Question: I am trying to create a tree like node diagram, like the <URL>. I have the following code:
'''
private void DrawNode(Graphics g, Node<T> node, float xOffset, float yOffset)
{
if (node == null)
{
return;
}
Bitmap bmp = (from b in _nodeBitmaps where b.Node.Value.Equals(node.Value) select b.Bitmap).FirstOrDefault();
if (bmp != null)
{
g.DrawImage(bmp, xOffset, yOffset);
DrawNode(g, node.LeftNode, xOffset - 30 , yOffset + 20);
DrawNode(g, node.RightNode, xOffset + 30, yOffset + 20);
}
}
'''
My code is almost working. The problem I'm having is that some of the nodes are overlapping. In the picture above, nodes 25 and 66 are overlapping. The reason, I'm sure, is because its mathematically laying the left nodes and right nodes equal space, so the parent's right node overlaps with the adjacent parent's left node. How can I fix this problem?
UPDATE:
This is the code update I made after dtb's suggestion:
'''
int nodeWidth = 0;
int rightChildWidth = 0;
if (node.IsLeafNode)
{
nodeWidth = bmp.Width + 50;
}
else
{
int leftChildWidth = 0;
Bitmap bmpLeft = null;
Bitmap bmpRight = null;
if (node.LeftNode != null)
{
bmpLeft =
(from b in _nodeBitmaps where b.Node.Value.Equals(node.LeftNode.Value) select b.Bitmap).
FirstOrDefault();
if (bmpLeft != null)
leftChildWidth = bmpLeft.Width;
}
if (node.RightNode != null)
{
bmpRight =
(from b in _nodeBitmaps where b.Node.Value.Equals(node.RightNode.Value) select b.Bitmap).
FirstOrDefault();
if (bmpRight != null)
rightChildWidth = bmpRight.Width;
}
nodeWidth = leftChildWidth + 50 + rightChildWidth;
}
g.DrawImage(bmp, xOffset + (nodeWidth - bmp.Width) / 2, yOffset);
if (node.LeftNode != null)
{
DrawNode(g, node.LeftNode, xOffset, yOffset + 20);
}
if (node.RightNode != null)
{
DrawNode(g, node.RightNode, xOffset + nodeWidth - rightChildWidth, yOffset + 20);
}
'''
Here is a screenshot from this code:
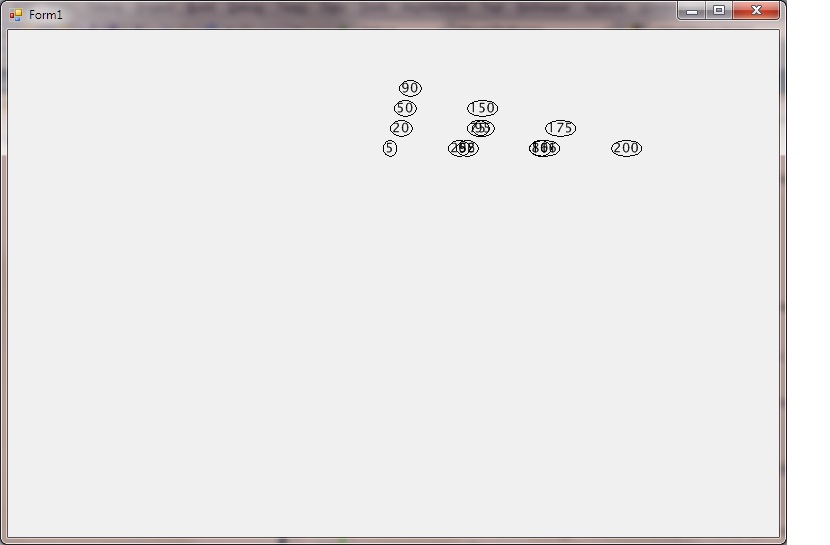
Answer: Assign a width to each 'node':
- 'w'- 'd'

'''
void CalculateWidth(Node<T> node)
{
node.Width = 20;
if (node.Left != null)
{
CalculateWidth(node.Left);
node.Width += node.Left.Width;
}
if (node.Right != null)
{
CalculateWidth(node.Right);
node.Width += node.Right.Width;
}
if (node.Width < bmp.Width)
{
node.Width = bmp.Width;
}
}
'''
Starting with the root node and 'x = 0', draw the image at the halve of the width, offset by 'x'.
Then calculate the 'x' position for each child node and recurse:
'''
void DrawNode(Graphics g, Node<T> node, double x, double y)
{
g.DrawImage(x + (node.Width - bmp.Width) / 2, y, bmp);
if (node.Left != null)
{
DrawNode(g, node.Left, x, y + 20);
}
if (node.Right != null)
{
DrawNode(g, node.Right, x + node.Width - node.Right.Width, y + 20);
}
}
'''
'''
CalculateWidth(root);
DrawNode(g, root, 0, 0);
'''